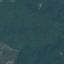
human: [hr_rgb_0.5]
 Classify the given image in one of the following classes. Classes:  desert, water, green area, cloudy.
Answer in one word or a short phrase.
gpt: green area